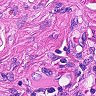
Metastatic tissue present: no